You are looking at the unprocessed time series of a bearing vibration snapshot. Based on the visible evidence, which condition applies: normal, inner_race, outer_race, ball?
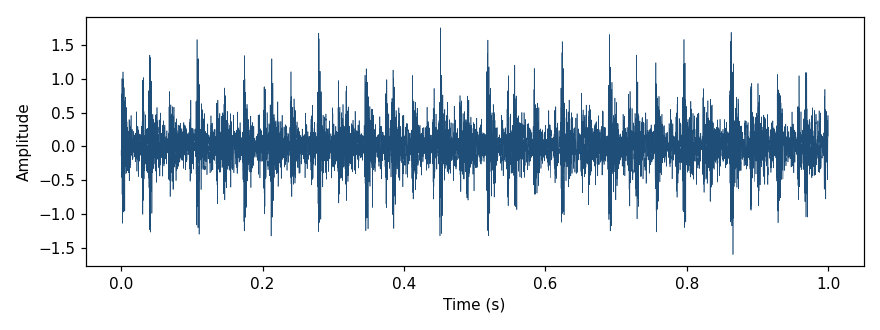
Answer: outer_race